Question: I use jqGrid v4.4.5 and I want to create it with dynamic columns.
It is filled by "jqGridHandler.ashx" file .
I want send all information(column name,data,...) by JSON .
I search for it in Google but can not find a good answer.
By Click on each node(child) change whole grid(actions and columns...).For example by click on node3 the grid has three columns 'A' and 'B' and 'actions' but by click on node2 grid has columns 'C' and 'D' and 'actions'.

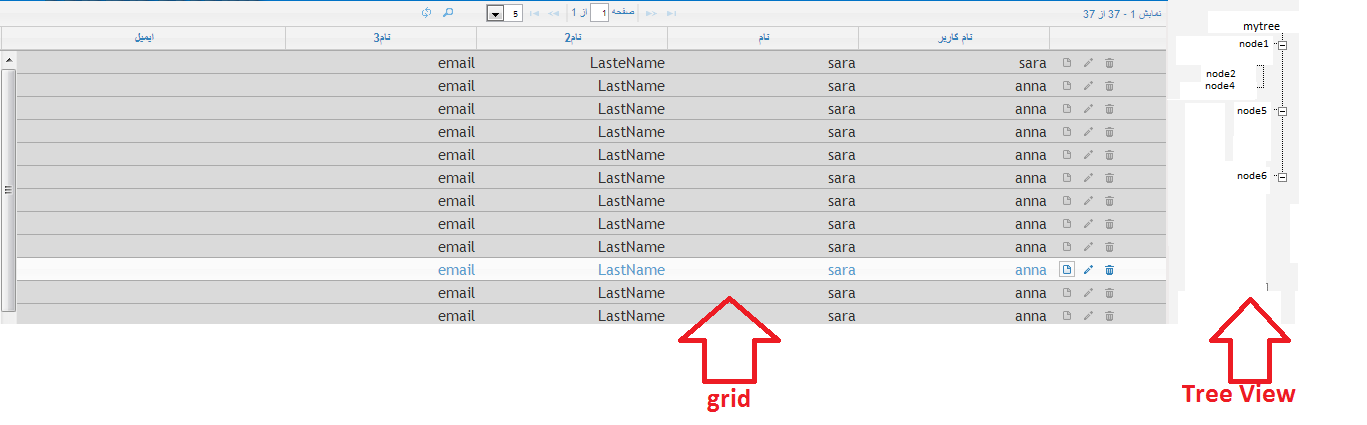
Answer: One can use jqGrid to create many different grids, tree grids, subgrids and so on. It's very important to understand whether you want to display grid with 10 rows or with 100000 rows. If you have 100000 rows (or some other large number of rows) you will have to implement . So if the user would click on the "next page" button the next rows should be loaded from the server. Why you would need to send all 'colModel' data on paging or sorting? So you should clear understand that in server side scenario one need create all structures of grid and then one need refresh only the body of grid. So it would be bad choice to send all information (column name, column model, data,... at once).
Only if you have some hundreds or some thousand of rows in the grid and you can use 'loadonce: true' option them you can load all information (column name, column model, data, ...) per separate jQuery.ajax call and then create jqGrid with 'datatype: "local"' and using 'data' parameter which contains all grid data.
: If you need change
'''
// in the example below the grid with id="list" will be created
// with column having name: "c4" in colModel
var $grid = $("#list"), columnName = "c4";
...
var $colHeader = $("#jqgh_" + $.jgrid.jqID($grid[0].id) + "_" + $.jgrid.jqID(columnName)),
$sortingIcons = $colHeader.find(">span.s-ico");
// change the text displayed in the column
$taxHeader.text("New header text");
// append sorting icons to the new text
$taxHeader.append($sortingIcons);
'''